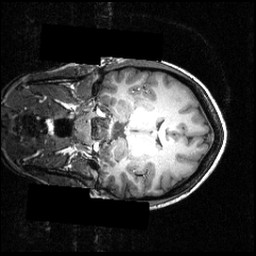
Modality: T1w
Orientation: coronal
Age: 24
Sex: female
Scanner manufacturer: siemens
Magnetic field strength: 3.951 T
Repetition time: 1.5 s
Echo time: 0.00335 s